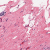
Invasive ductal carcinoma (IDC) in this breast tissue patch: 0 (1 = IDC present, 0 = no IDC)